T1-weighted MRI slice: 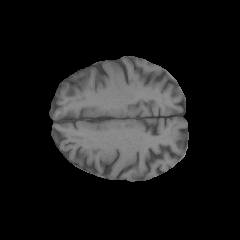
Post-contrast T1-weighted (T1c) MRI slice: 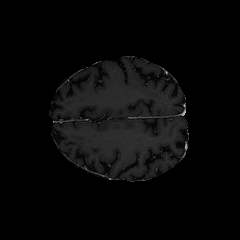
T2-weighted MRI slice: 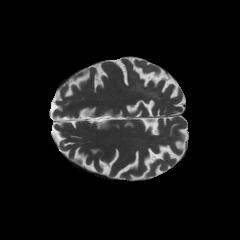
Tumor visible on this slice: yes